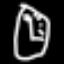
Label: clock